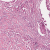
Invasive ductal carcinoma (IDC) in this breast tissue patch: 1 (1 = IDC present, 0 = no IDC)